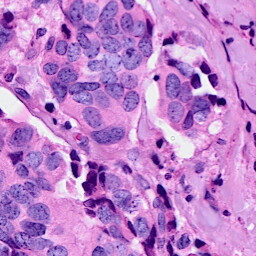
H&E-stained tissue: Breast